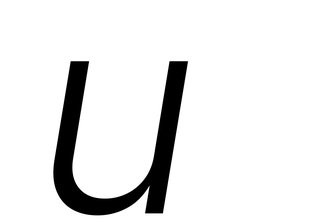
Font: Inter-Italic_Light_Italic